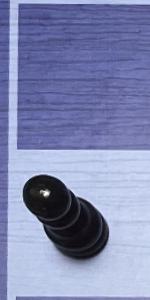
Label: Pawn_Black